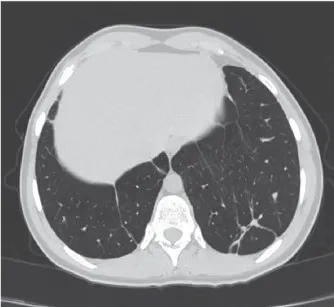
CT scans of the lung abscess regression over the treatment period. D) Intrathoracic status a year after the treatment (3/2016.
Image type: radiology (ct)